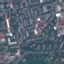
Land use / land cover class: Residential